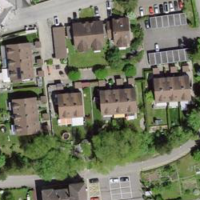
EUNIS habitat code: 54
Species observed at this site:
Corvus corone
Lapsana communis
Fagus sylvatica
Emberiza citrinella
Buteo buteo
Phylloscopus collybita
Dendrocoptes medius
Erithacus rubecula
Pica pica
Phoenicurus ochruros
Sitta europaea
Garrulus glandarius
Columba livia
Saxicola rubicola
Falco tinnunculus
Picus viridis
Cyanistes caeruleus
Anas platyrhynchos
Sturnus vulgaris
Chloris chloris
Linaria cannabina
Streptopelia decaocto
Passer domesticus
Fringilla coelebs
Coloeus monedula
Carduelis carduelis
Passer montanus
Turdus merula
Columba palumbus
Parus major
Hirundo rustica
Milvus migrans
Milvus milvus
Regulus regulus
Delichon urbicum